Field crop: maize
Growth stage: 2
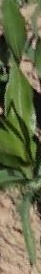
Species: maize